Field crop: maize
Growth stage: 1
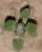
Species: chenopodium